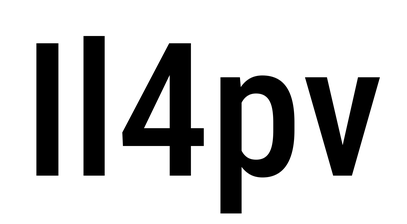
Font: Roboto_Condensed_Medium